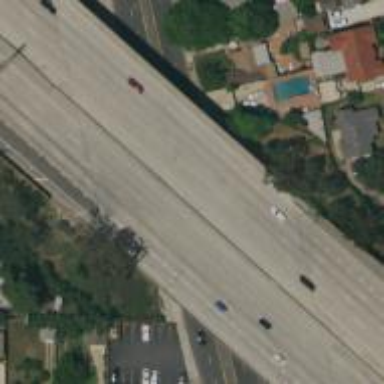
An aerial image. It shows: Asphalt surface area part of motorway.